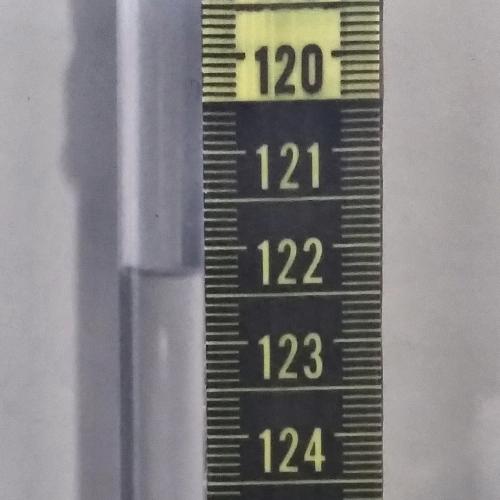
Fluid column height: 122.3 cm